Question: I have a question. Any idea how to increase particular number to bigger number within particular time?(Using jQuery) For example, I want to make percent bar and when bar sliding to particular size at the same time increasing number from 0 to 100. I creat bar but haven't idea how to realize number transformation within particular time. Visually, it looks like this:
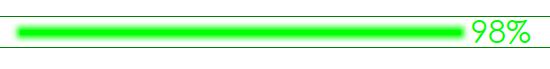
Answer: Here's a quick fiddle to show you an example on how to get the percent based on the filled amount: <URL>
Basically I find out the width of the parent wrapper (400), then the width of the fill (200) and do a simple calculation using jquery. 400/200 = 50.
Now when you increase the size of your fill bar, the percent should change along with the width of the bar.
HTML
'''
<div class="bar-container">
<div class="bar-fill">
<div class="output"></div>
</div>
</div>
'''
CSS
'''
.bar-container {
width:400px;
height:40px;
background:green;
}
.bar-fill {
width:200px;
height:40px;
background:red;
text-align:right;
}
'''
JS
'''
$('.output').html($('.bar-fill').width() / 4 + '%');
'''
Here's an example of the animation in progress:
The key was to use the step option that is available in the <URL>.
<URL>